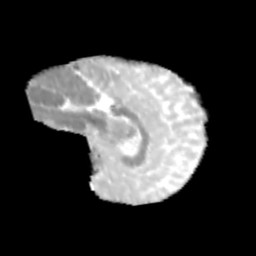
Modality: MD
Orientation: sagittal
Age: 9
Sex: male
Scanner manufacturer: siemens
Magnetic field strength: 3 T
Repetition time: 3.8 s
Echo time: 0.07 s